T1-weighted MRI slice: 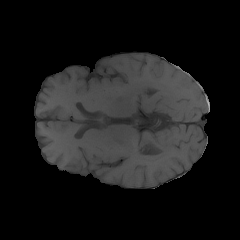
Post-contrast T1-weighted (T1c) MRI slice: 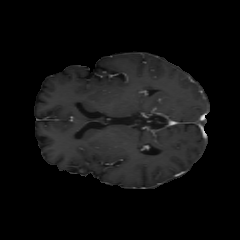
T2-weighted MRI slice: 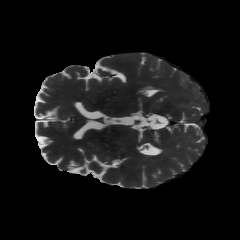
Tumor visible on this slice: yes